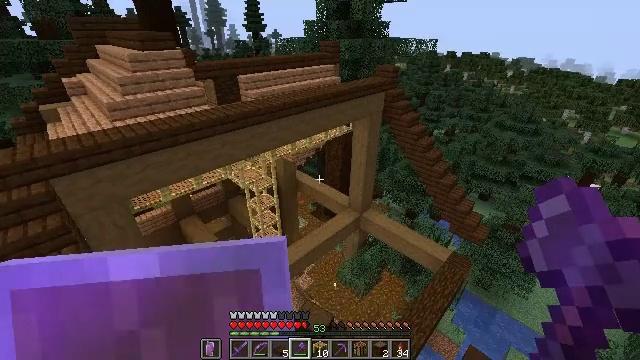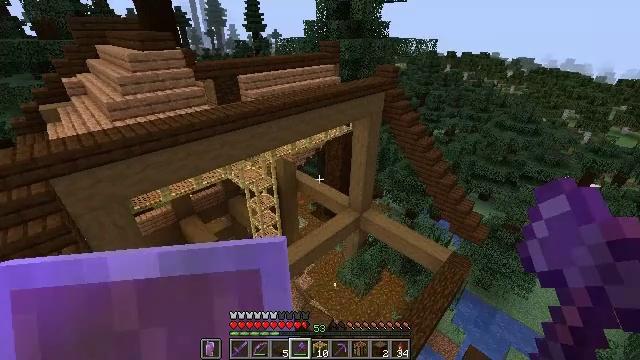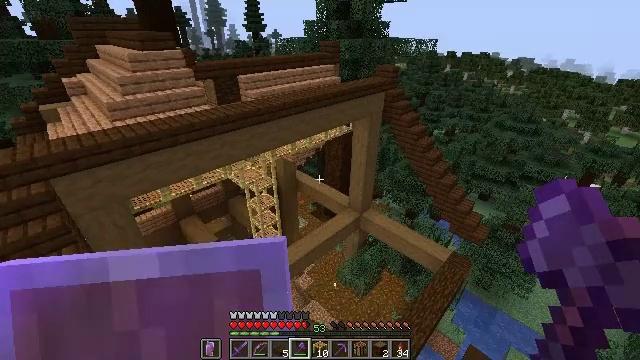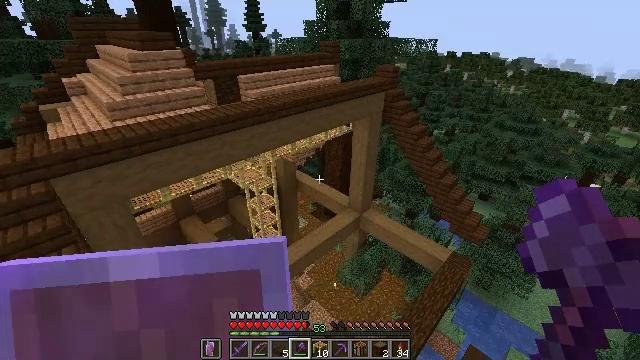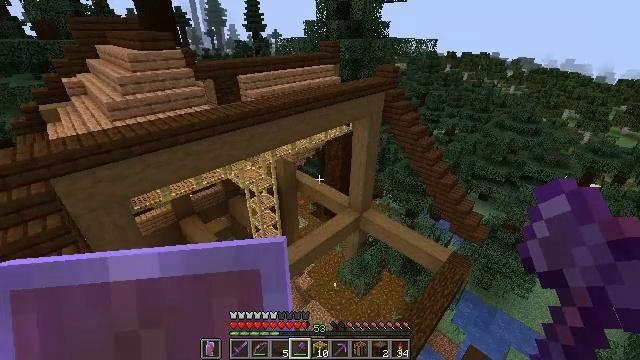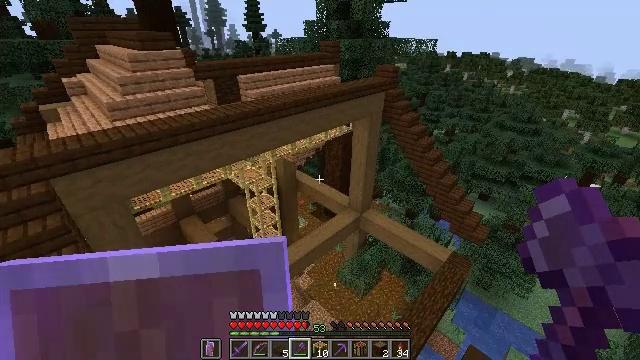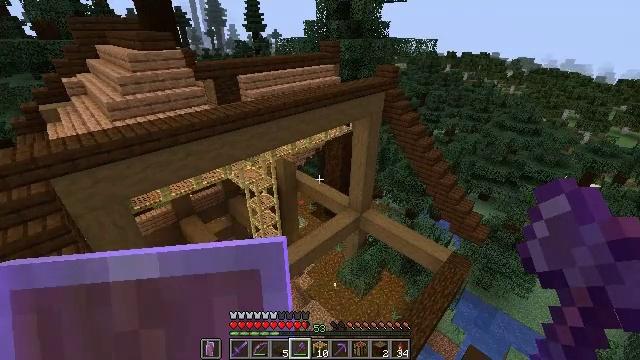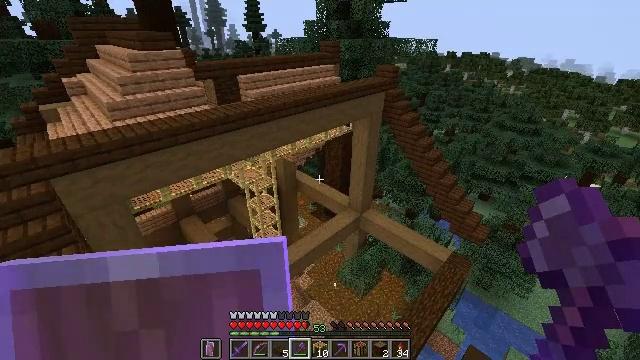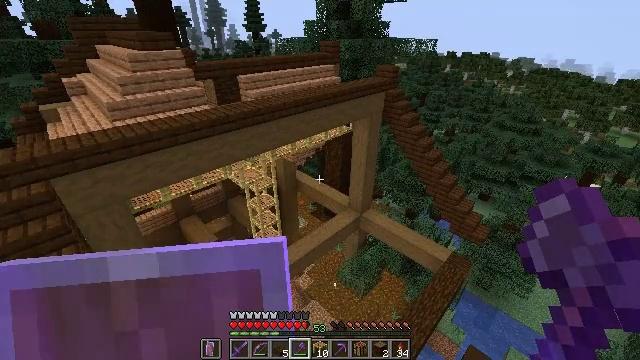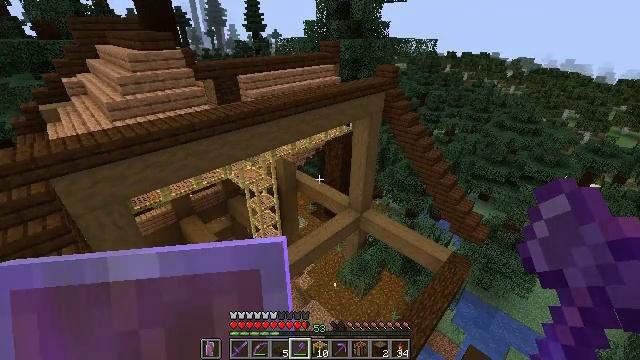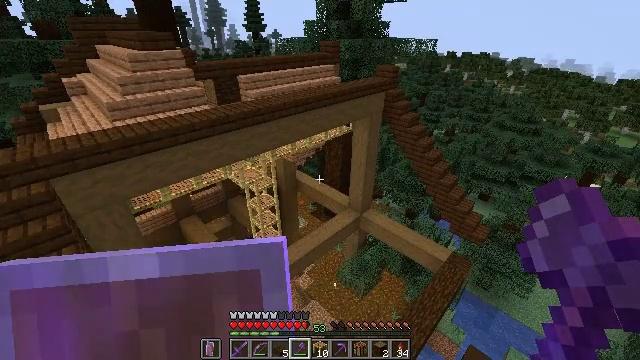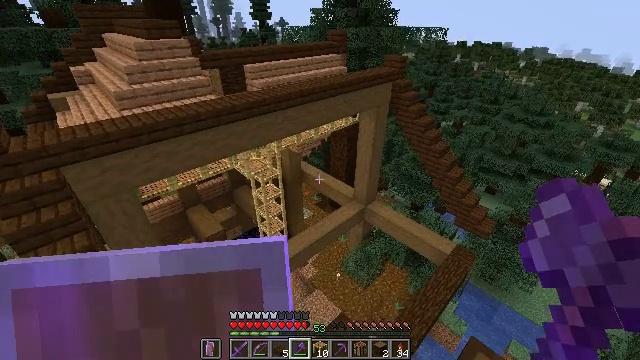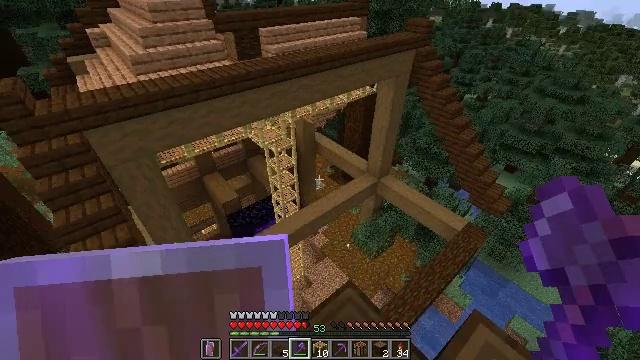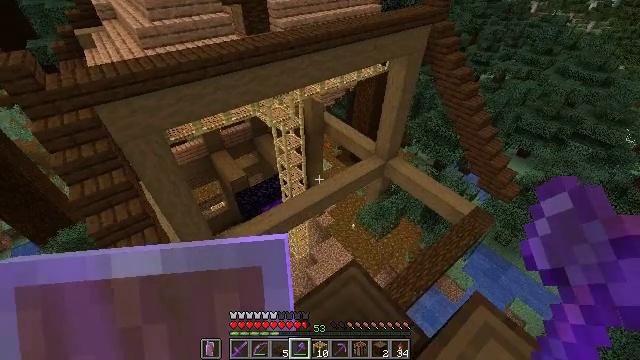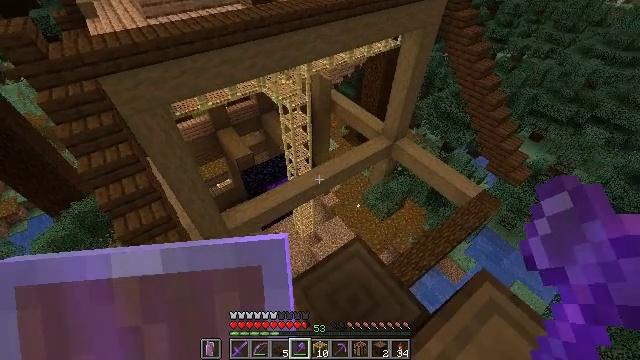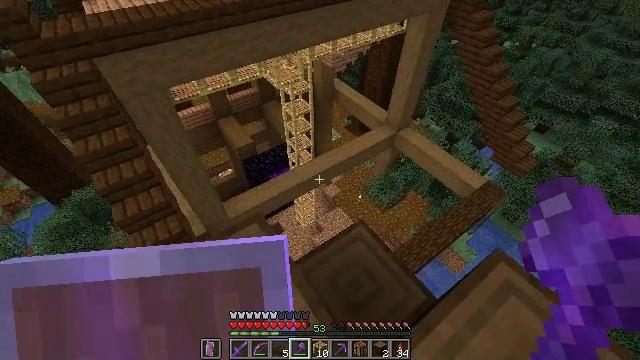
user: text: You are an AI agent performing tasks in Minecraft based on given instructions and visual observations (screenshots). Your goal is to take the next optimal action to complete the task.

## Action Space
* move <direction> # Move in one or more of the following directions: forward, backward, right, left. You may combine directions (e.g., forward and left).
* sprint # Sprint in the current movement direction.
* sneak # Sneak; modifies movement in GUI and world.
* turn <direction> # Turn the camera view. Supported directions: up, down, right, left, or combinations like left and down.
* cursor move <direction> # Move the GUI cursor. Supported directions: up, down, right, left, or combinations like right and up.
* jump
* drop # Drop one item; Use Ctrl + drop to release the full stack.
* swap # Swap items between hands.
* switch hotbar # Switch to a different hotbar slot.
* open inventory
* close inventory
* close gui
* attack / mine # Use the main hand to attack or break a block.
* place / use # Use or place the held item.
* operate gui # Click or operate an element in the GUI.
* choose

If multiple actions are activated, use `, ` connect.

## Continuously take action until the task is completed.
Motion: motion action
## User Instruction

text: Chop down the spruce log.
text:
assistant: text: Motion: no_op
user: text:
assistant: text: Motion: no_op
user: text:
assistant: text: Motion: no_op
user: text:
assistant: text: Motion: no_op
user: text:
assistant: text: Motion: no_op
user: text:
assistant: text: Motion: no_op
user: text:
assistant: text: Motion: no_op
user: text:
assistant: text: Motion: no_op
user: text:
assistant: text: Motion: no_op
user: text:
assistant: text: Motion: no_op
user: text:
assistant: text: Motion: turn left and down
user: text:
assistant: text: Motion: turn left and down
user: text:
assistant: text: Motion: sneak, turn left and down
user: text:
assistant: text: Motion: sneak, turn left and down
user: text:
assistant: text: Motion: sneak, turn down
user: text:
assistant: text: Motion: move forward, sneak
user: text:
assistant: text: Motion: move forward, sneak
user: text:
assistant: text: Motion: move forward, sneak
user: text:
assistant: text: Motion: move forward, sneak
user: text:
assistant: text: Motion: move forward, sneak
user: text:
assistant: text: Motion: move forward, sneak
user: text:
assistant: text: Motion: move forward, sneak
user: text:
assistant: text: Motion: move forward, sneak
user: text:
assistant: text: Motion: move forward, sneak
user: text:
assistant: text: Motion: move forward, sneak
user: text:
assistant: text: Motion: move forward, sneak, turn left and down
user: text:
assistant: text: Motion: move forward, sneak, turn left and down
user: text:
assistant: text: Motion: move forward, sneak, turn left and down
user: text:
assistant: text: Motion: move forward, sneak, turn down
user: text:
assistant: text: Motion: move forward, sneak